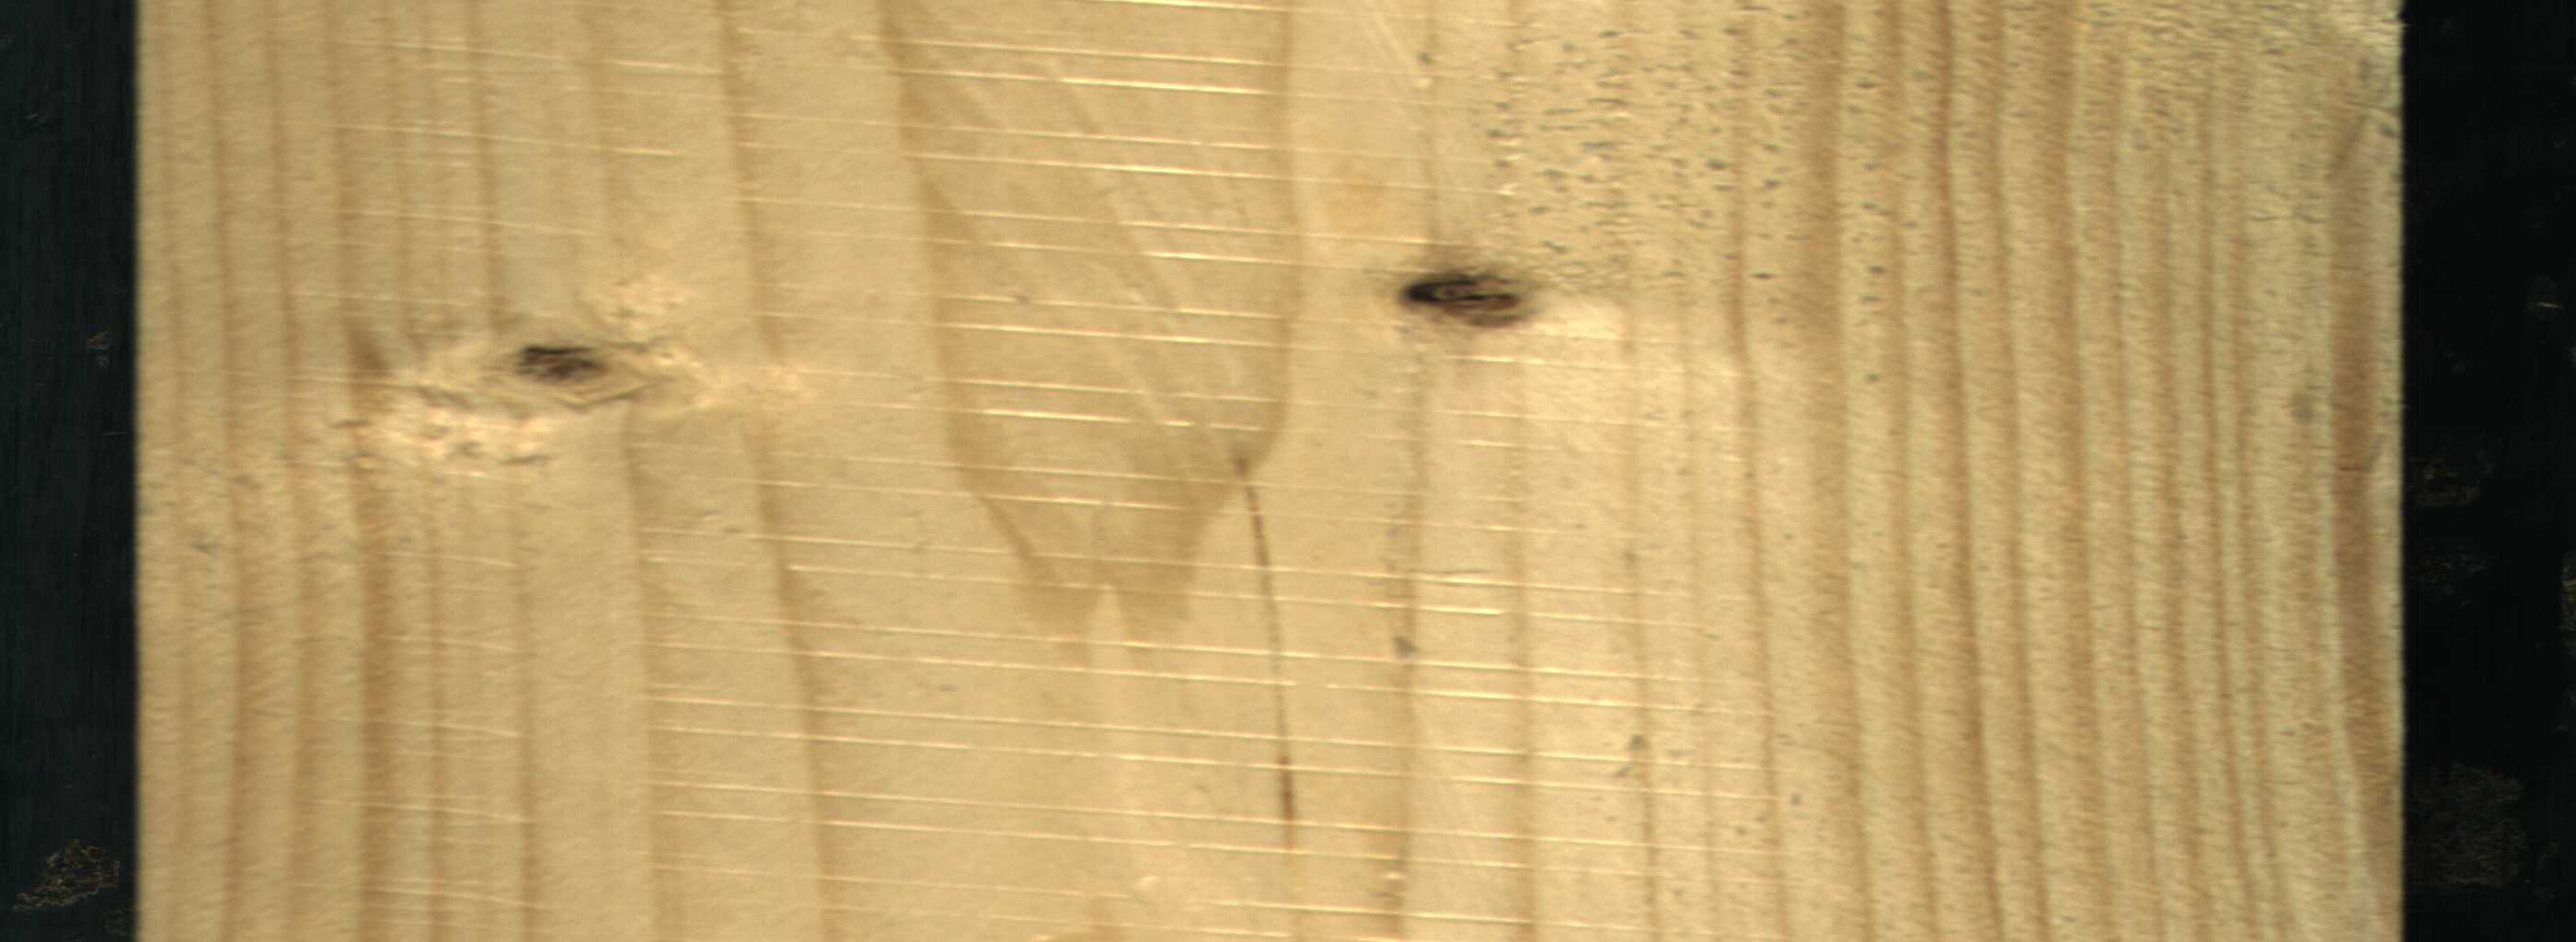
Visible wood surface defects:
resin
resin
Dead_Knot
Live_Knot